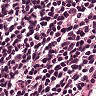
Metastatic tissue present: no